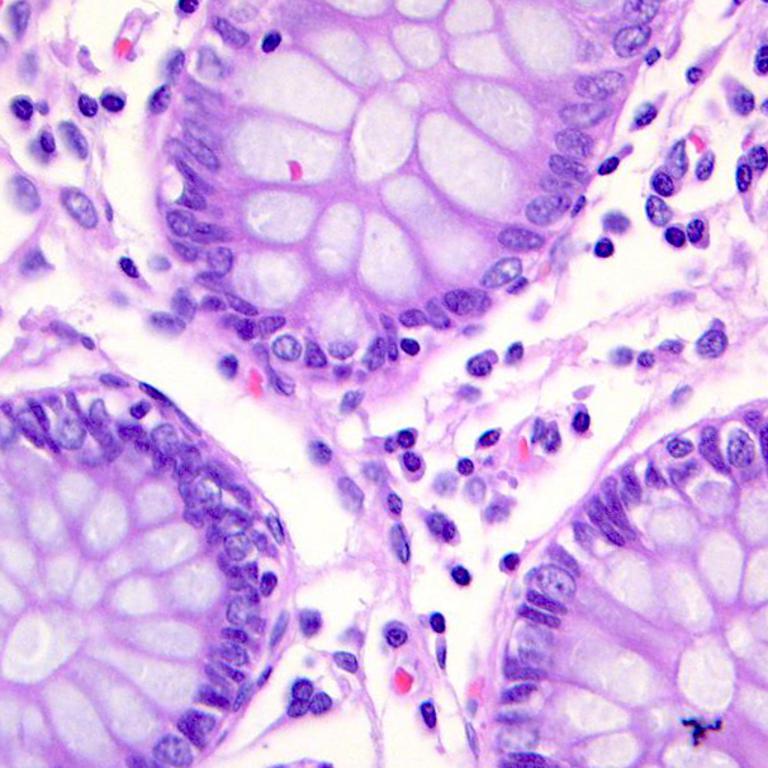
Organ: colon
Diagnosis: benign